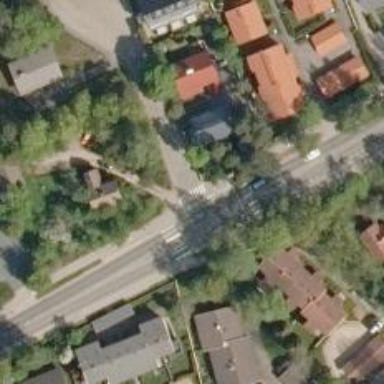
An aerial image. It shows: Road with "give way" sign.